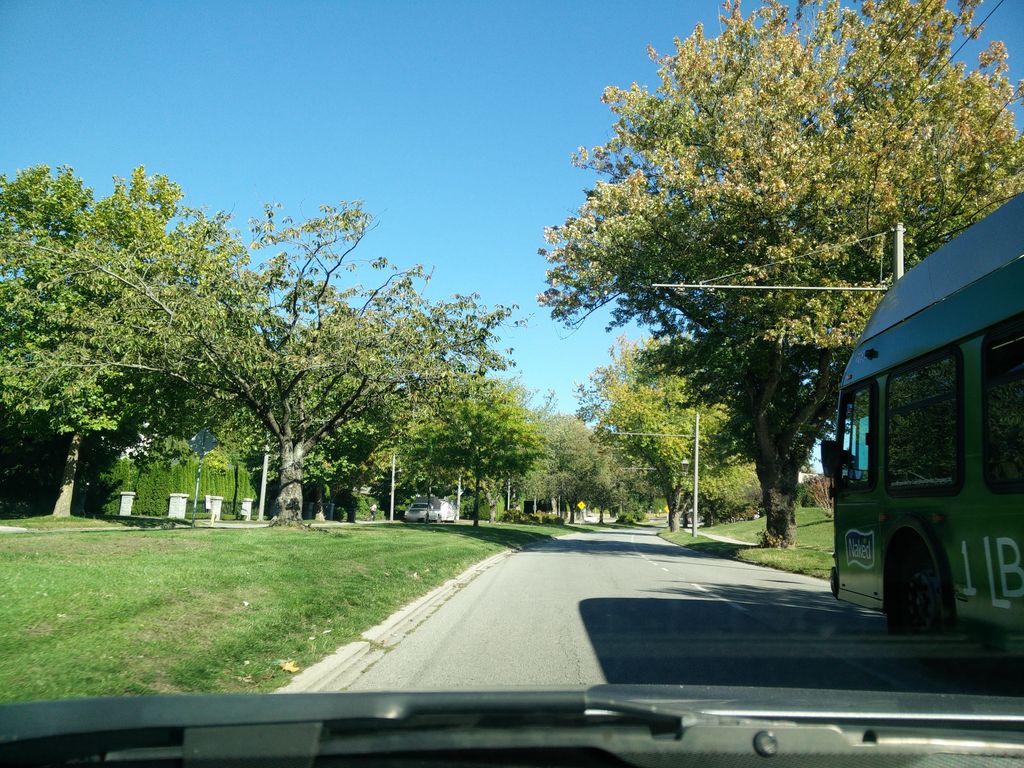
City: vancouver